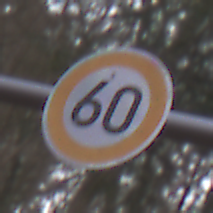
Verkehrszeichen: Geschwindigkeit60
Umgebung: Outdoor, Nature
Tageszeit: MorningAfternoon
Wetter: Overcast
Licht: Natural
Jahreszeit: Autumn
Kontrast: LowContrast